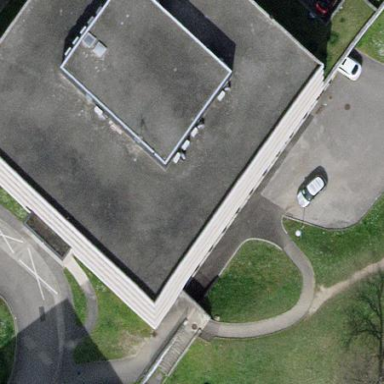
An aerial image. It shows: Flat-roofed building with grey tar paper roof. The building itself is white in color.